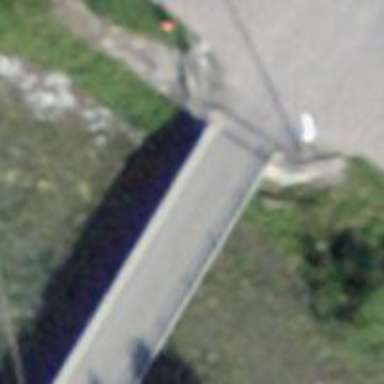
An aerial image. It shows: Paved unclassified road with bridge.